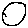
Label: moon